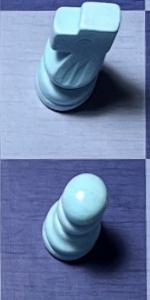
Label: Pawn_White